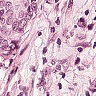
Metastatic tissue present: yes